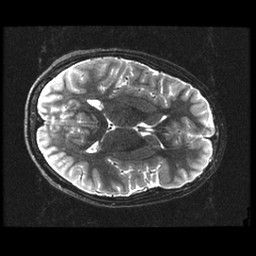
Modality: T2w
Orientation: axial
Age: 13
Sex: male
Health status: ill
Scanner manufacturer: ge
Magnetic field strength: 3 T
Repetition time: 7.5 s
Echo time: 0.1015 s